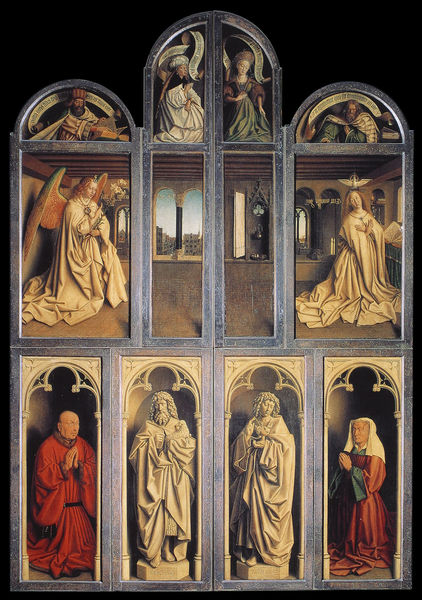
Titel: Der Genter Altar
Künstler: Jan van Eyck
Standort: Gent, Kathedrale St. Bavo (EU - B)
Schlagwörter: blau, himmel, mann, weiß, fenster, frau, lampe, haus, rot, malerei, architektur, pelz, samt, taube, innenraum, felder, kirche, boden, gotik, engel, skulptur, schrift, grisaille, figuren, plastik, bögen, buch, niederländisch, beten, gebet, lilie, altar, ehepaar, plastiken, statuen, jesus, mittelalter, betende, mönch, schriftrolle, heilige, lilien, maria, altarbild, josef, verkündigung, tryptichon, dreidimensional, spruchband, altaraufsatz, stifter, triptychon, heiliger geist, diptychon, propheten, eyck, fieguren, engeö